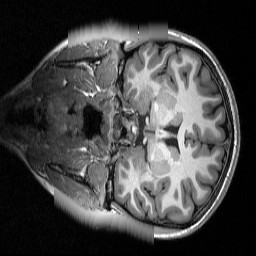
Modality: T1w
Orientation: coronal